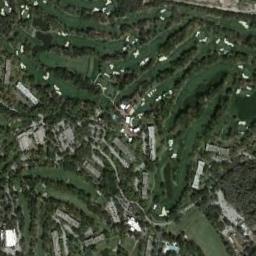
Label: golf_course